Field crop: tomato
Growth stage: 1
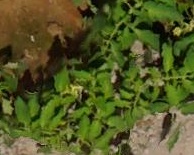
Species: tomato